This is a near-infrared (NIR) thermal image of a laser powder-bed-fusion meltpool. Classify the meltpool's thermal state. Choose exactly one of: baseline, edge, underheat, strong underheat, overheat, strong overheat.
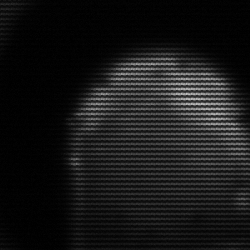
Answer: edge